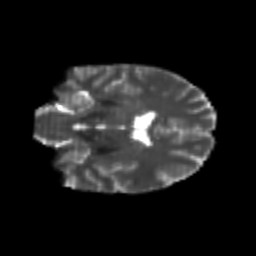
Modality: T2w
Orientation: coronal
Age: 21
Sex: female
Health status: healthy
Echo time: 0.074 s